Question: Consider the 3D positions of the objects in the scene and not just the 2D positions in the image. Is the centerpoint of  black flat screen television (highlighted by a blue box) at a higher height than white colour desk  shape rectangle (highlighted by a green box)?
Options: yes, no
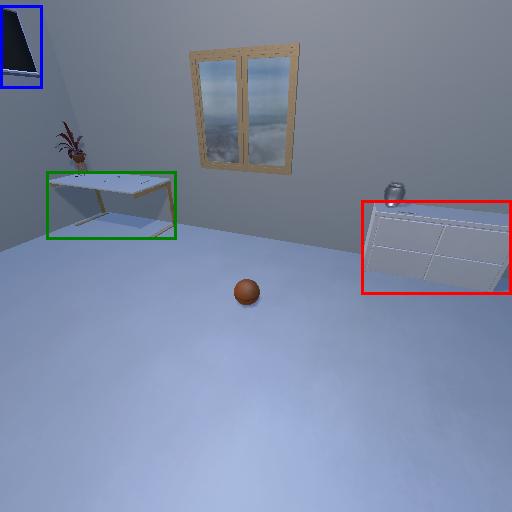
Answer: yes